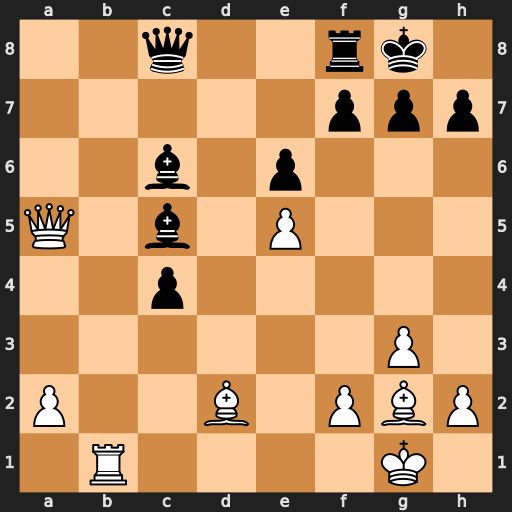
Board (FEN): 2q2rk1/5ppp/2b1p3/Q1b1P3/2p5/6P1/P2B1PBP/1R4K1
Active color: w
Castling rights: -
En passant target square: -
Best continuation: Qxc5 Bxg2 Qxc8 Rxc8 Kxg2